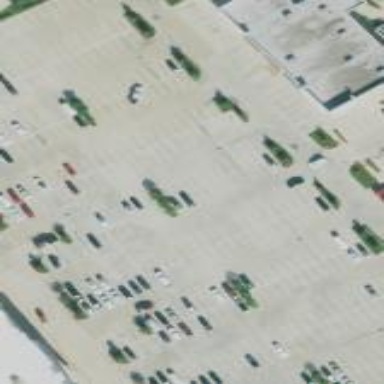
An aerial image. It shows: Parking area.